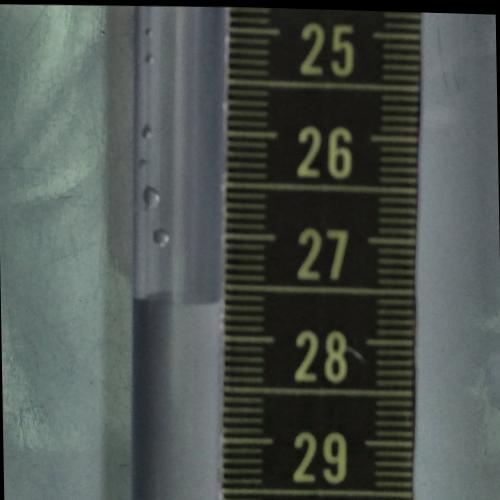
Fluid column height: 27.7 cm